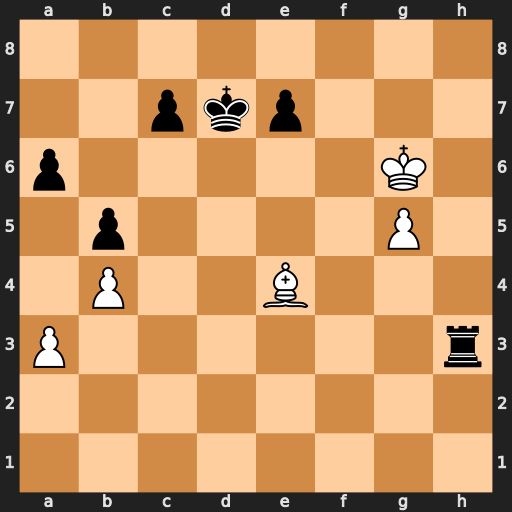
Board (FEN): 8/2pkp3/p5K1/1p4P1/1P2B3/P6r/8/8
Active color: w
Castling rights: -
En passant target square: -
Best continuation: Bf5+ Kc6 Bxh3